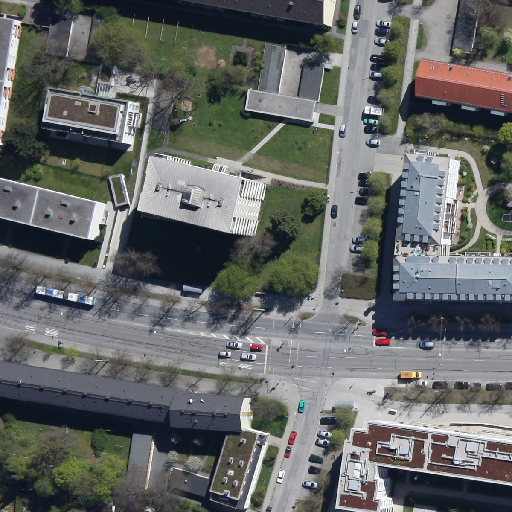
Referring expression: road